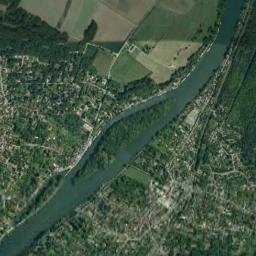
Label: river